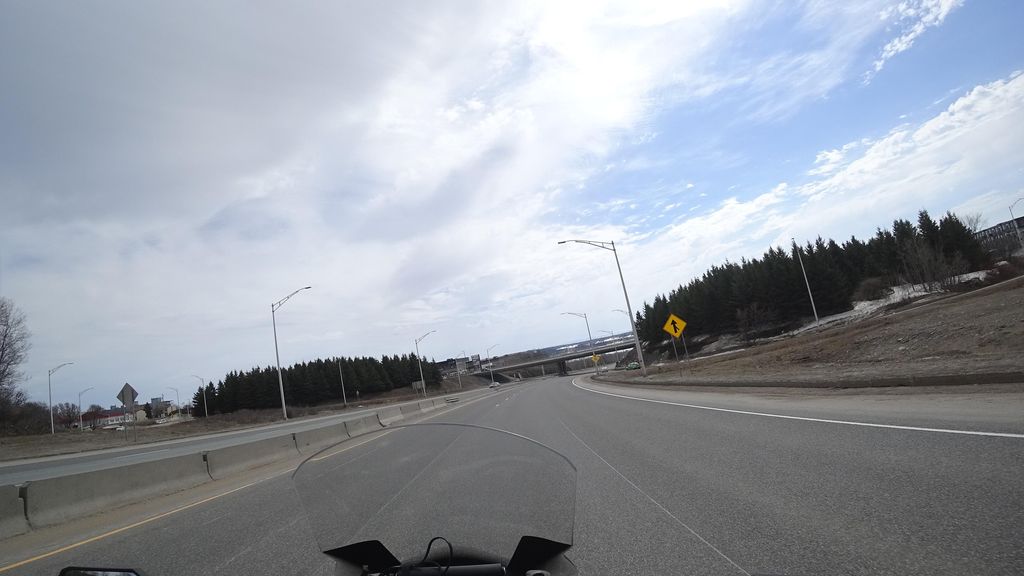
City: quebec_city